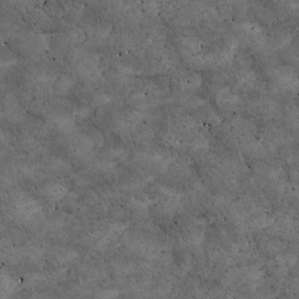
Label: non_frost